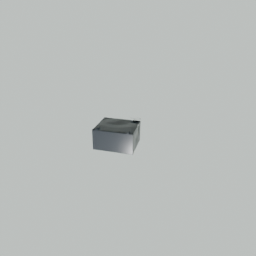
Label: appliances